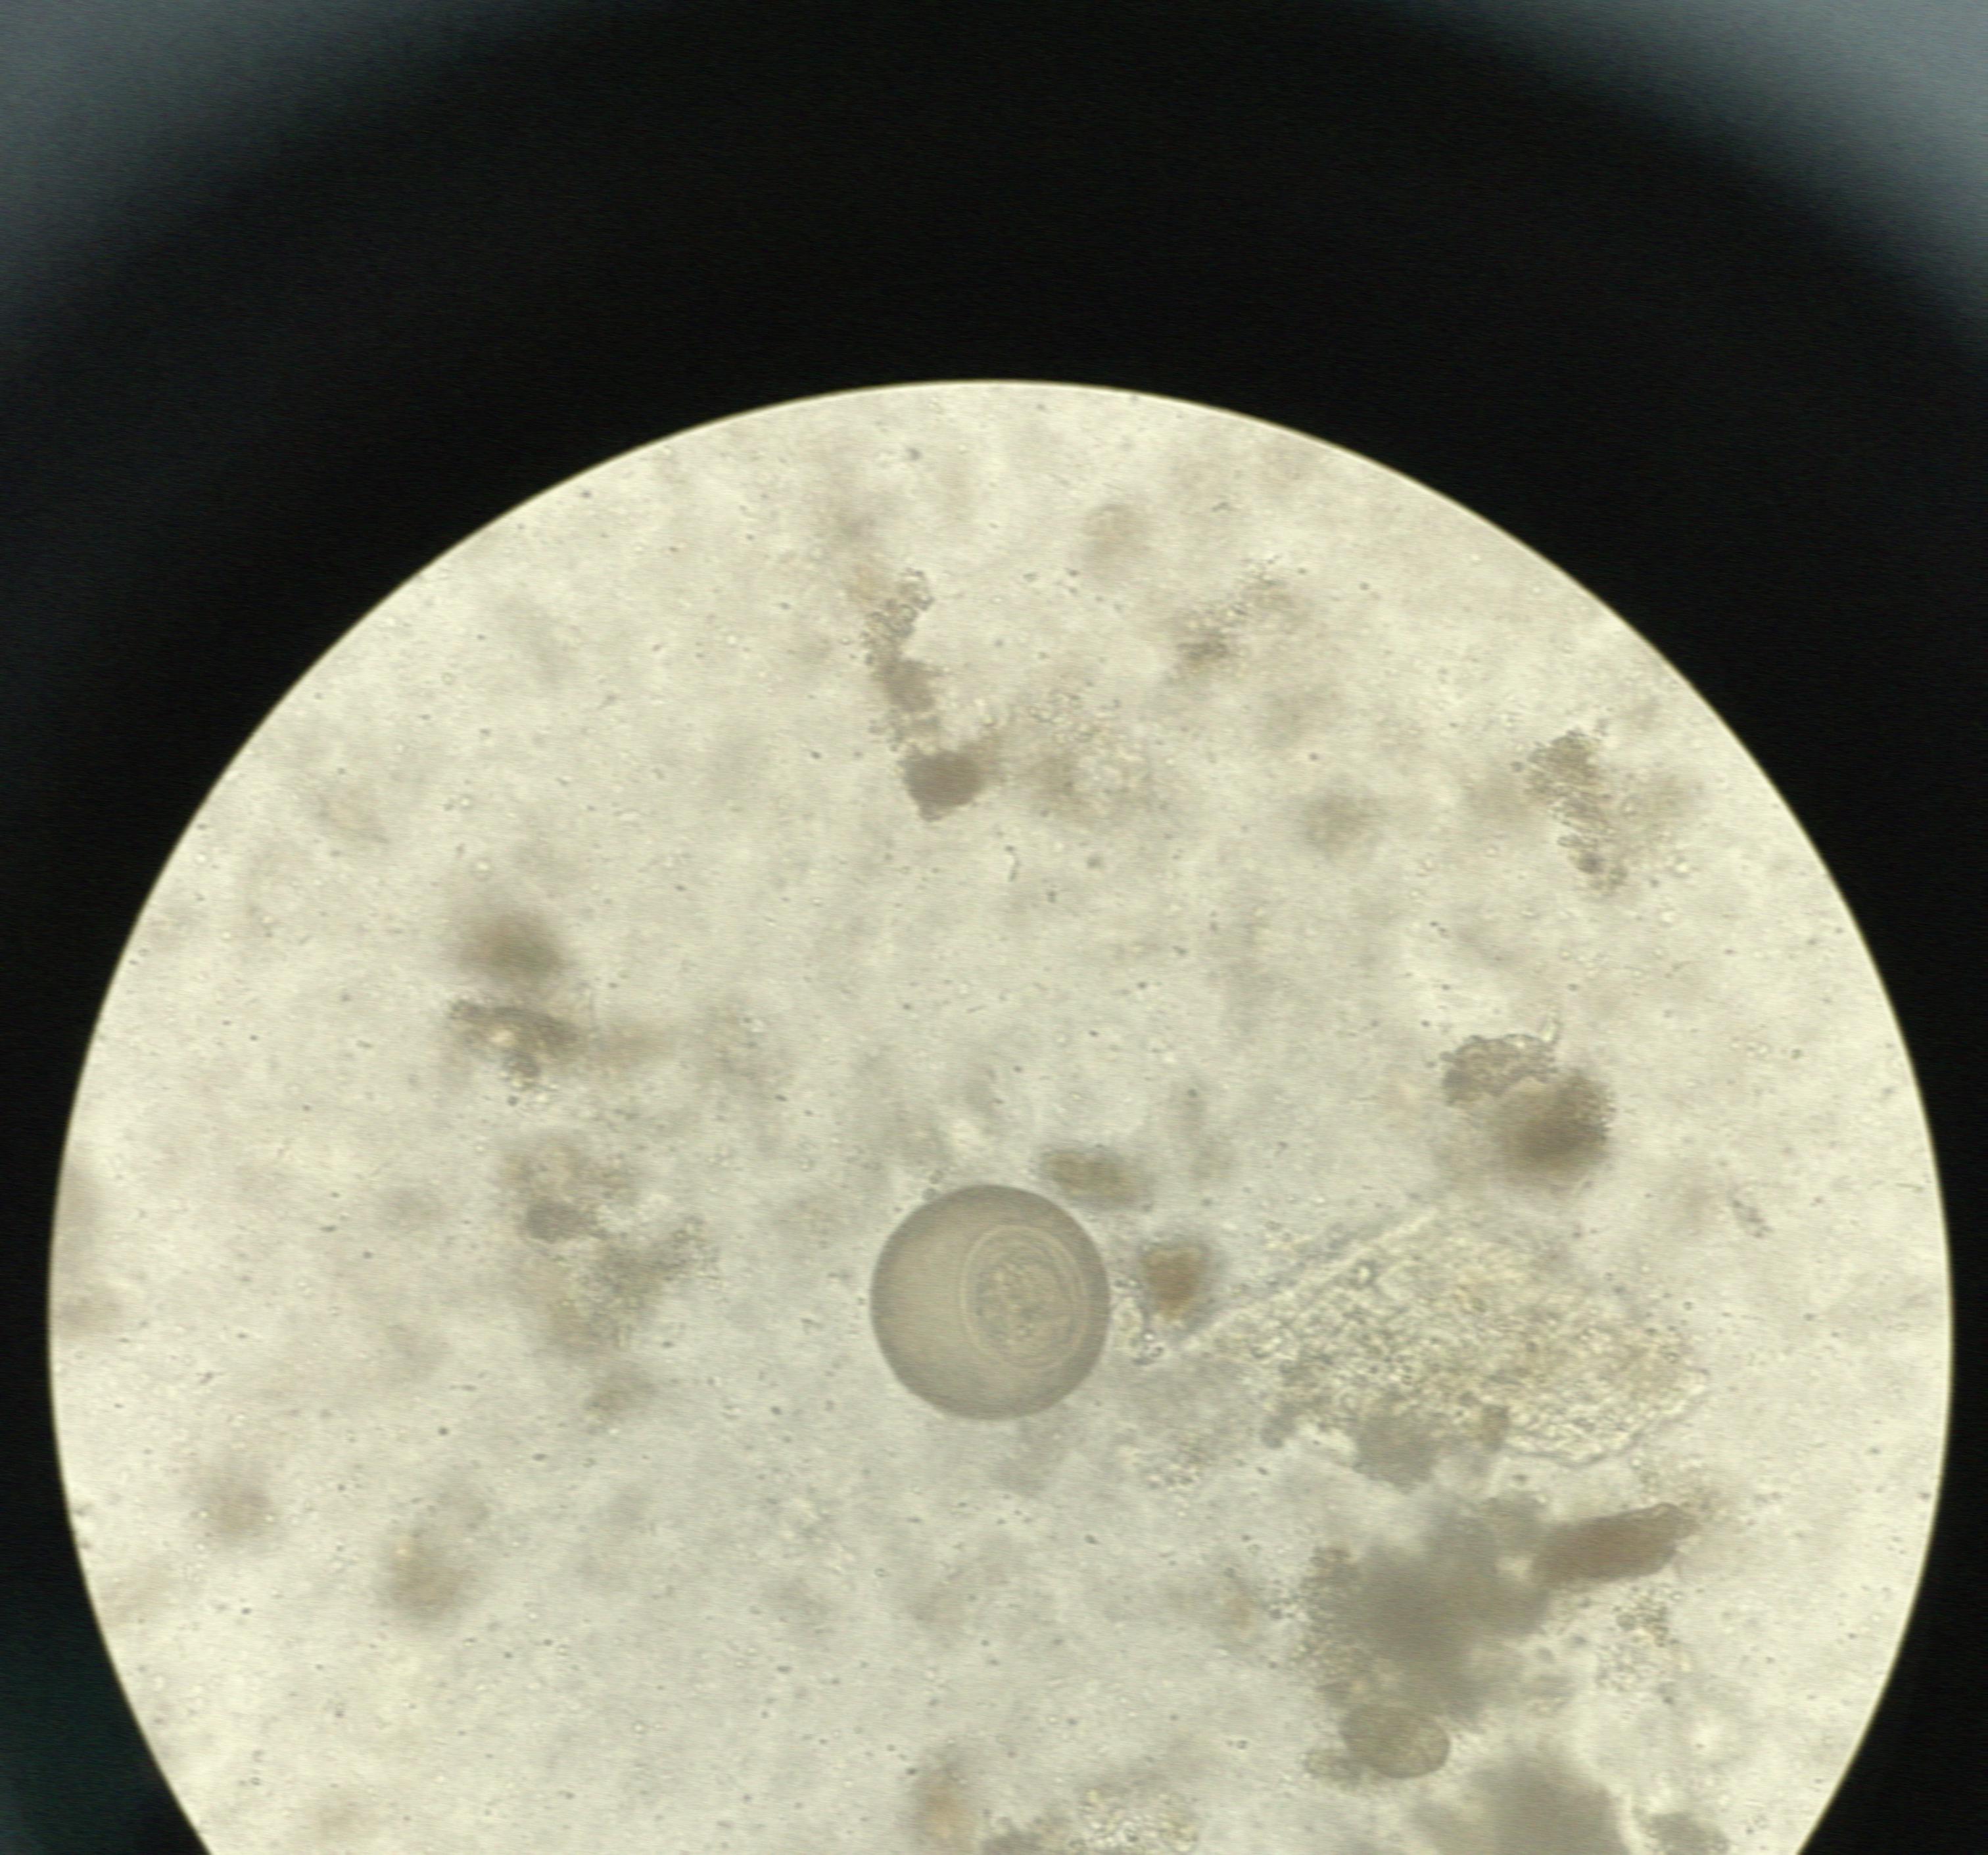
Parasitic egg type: Hymenolepis diminuta